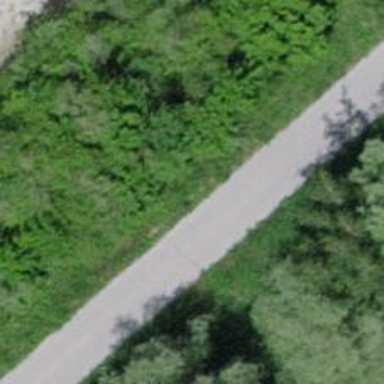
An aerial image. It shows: Cycleway with grade1 asphalt surface.